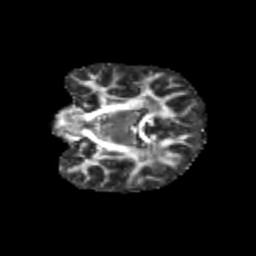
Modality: FA
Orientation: coronal
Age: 11
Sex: female
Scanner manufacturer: siemens
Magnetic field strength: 3 T
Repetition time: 3.8 s
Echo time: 0.07 s